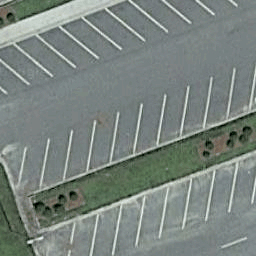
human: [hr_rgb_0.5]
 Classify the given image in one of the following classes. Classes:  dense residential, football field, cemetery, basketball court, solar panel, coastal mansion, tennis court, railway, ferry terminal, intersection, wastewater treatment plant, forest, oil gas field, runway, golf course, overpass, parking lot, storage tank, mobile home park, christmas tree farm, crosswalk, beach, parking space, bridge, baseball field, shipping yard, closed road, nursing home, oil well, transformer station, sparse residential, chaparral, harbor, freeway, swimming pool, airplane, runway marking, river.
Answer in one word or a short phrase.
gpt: parking space